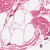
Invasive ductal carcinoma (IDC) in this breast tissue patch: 0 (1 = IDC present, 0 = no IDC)